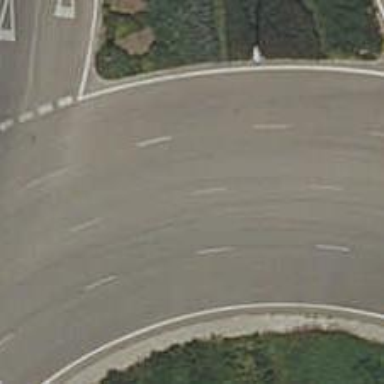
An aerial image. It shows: Residential road with roundabout.